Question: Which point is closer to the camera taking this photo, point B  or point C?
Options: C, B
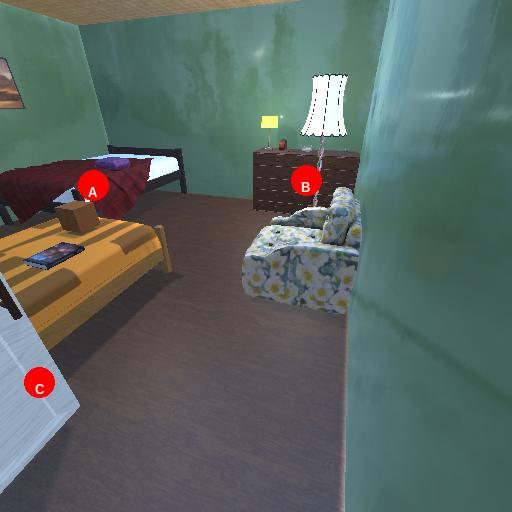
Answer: C